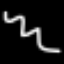
Label: squiggle